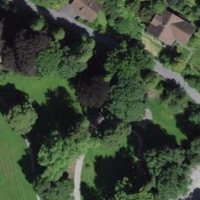
EUNIS habitat code: 53
Species observed at this site:
Carpinus betulus
Corvus corone